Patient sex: M
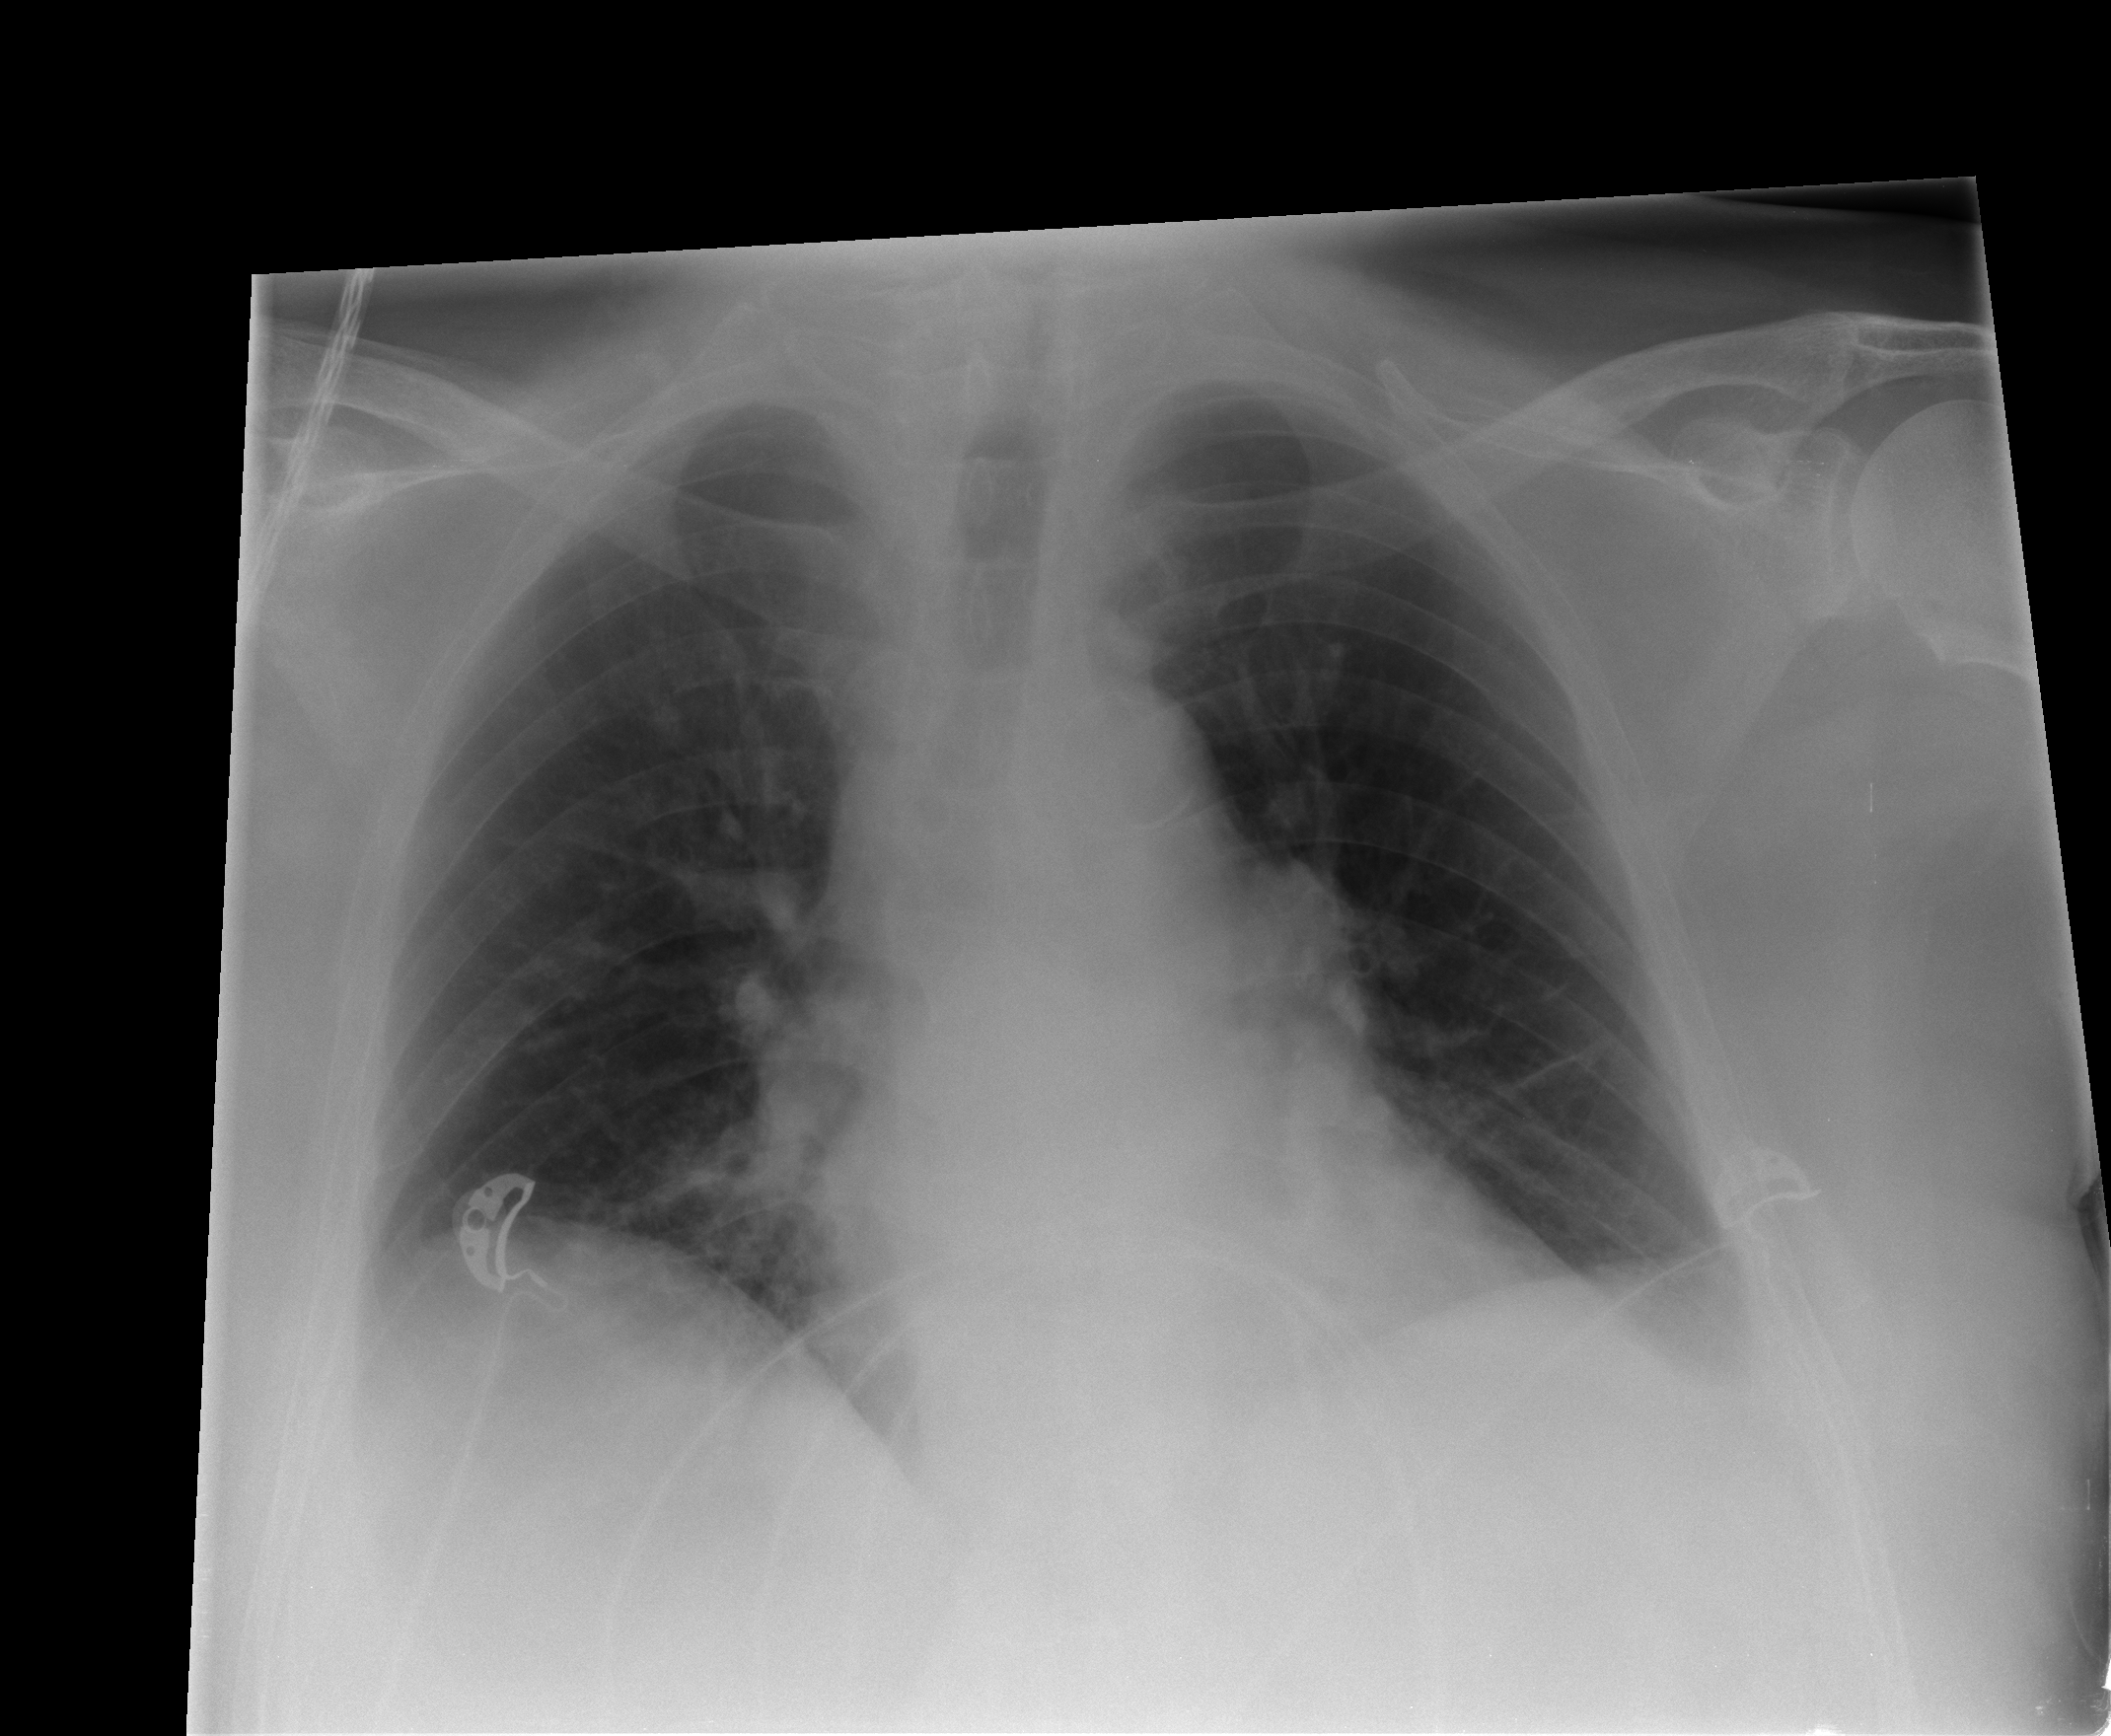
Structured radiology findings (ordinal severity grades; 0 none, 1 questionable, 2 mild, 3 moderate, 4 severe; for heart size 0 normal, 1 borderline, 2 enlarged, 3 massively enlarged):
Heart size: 1
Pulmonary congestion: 1
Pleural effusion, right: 1
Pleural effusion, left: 1
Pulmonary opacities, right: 0
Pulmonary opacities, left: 0
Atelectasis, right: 1
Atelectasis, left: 1